Interaction volume radius: 10 \u00c5
Interaction volume height: 15 \u00c5
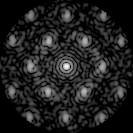
Disorder parameter: 0.4613